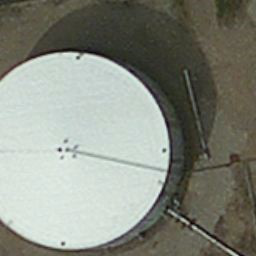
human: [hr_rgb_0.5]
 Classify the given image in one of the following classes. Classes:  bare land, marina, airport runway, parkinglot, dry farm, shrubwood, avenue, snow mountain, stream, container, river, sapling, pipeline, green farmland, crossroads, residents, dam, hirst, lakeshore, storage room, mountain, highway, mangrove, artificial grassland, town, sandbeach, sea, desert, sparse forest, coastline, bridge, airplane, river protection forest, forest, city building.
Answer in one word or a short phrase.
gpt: storage room